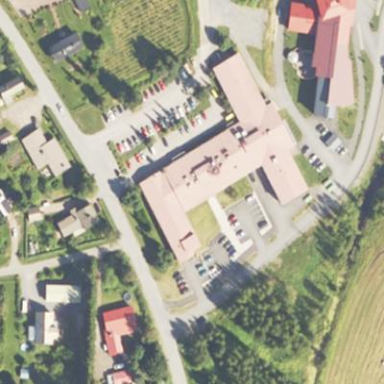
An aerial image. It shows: Clinic building providing healthcare services.